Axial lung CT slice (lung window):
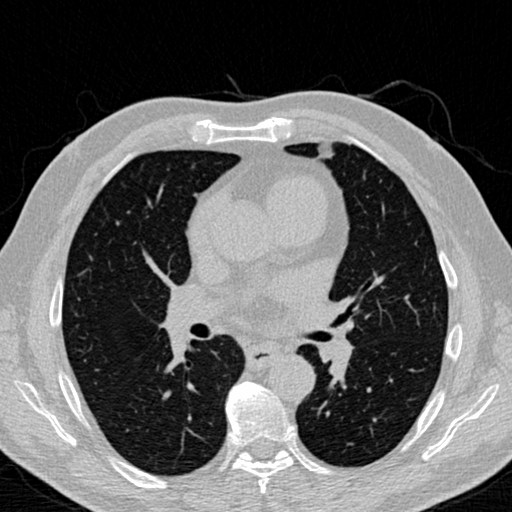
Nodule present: no